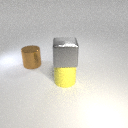
large brown metal cylinder to the left of large yellow rubber cylinder